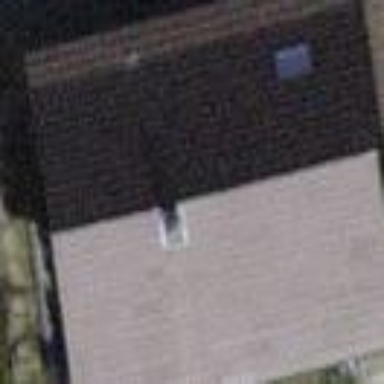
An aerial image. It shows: Building with tiled roof.